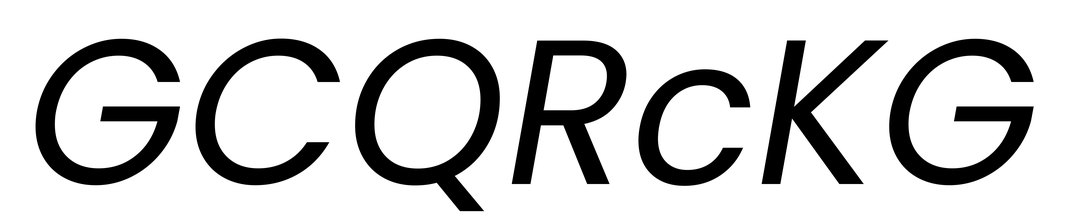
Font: Poppins-Italic